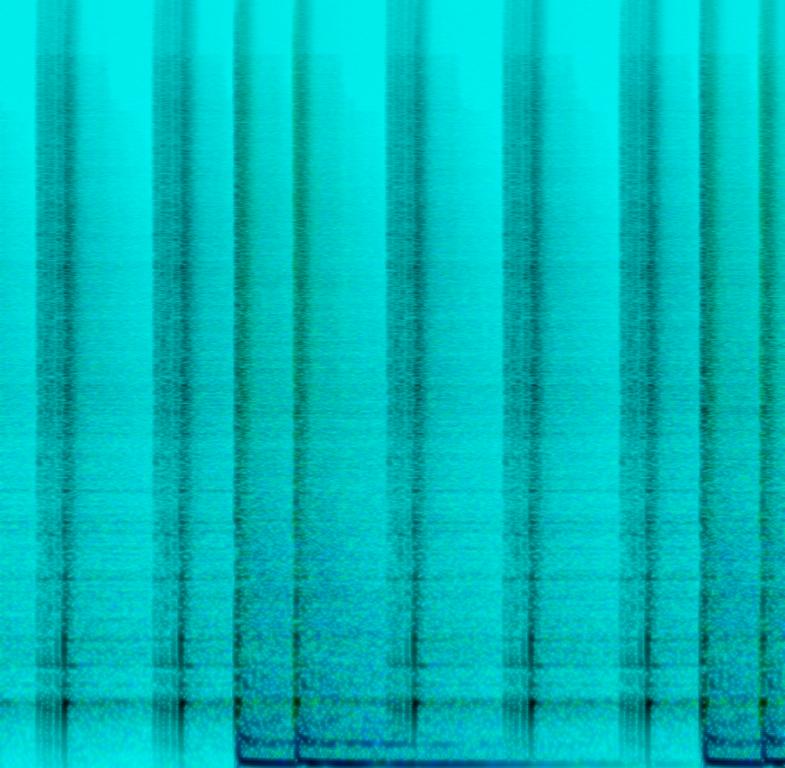
The low quality recording features a reverberant snare roll, followed by wide low toms hits. At the very end of the loop, there is a short snippet of breathy flute melody. It sounds intense and suspenseful.